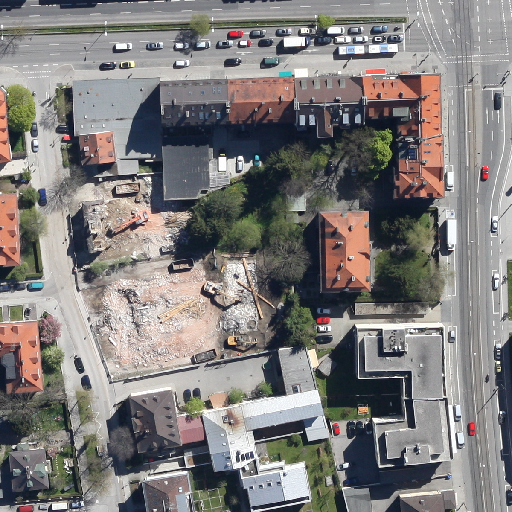
Referring expression: car in the parking area